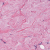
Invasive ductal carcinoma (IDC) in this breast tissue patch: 1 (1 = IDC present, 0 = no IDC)